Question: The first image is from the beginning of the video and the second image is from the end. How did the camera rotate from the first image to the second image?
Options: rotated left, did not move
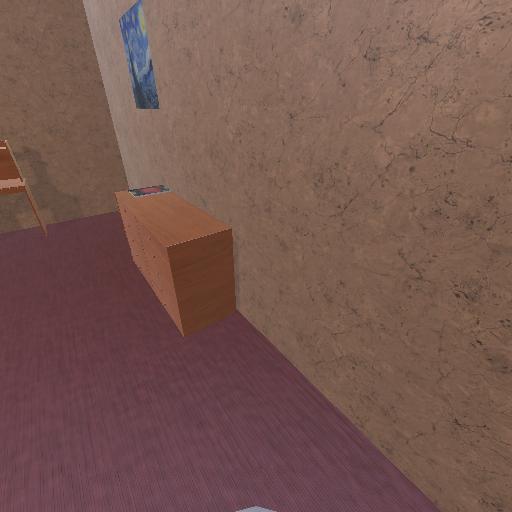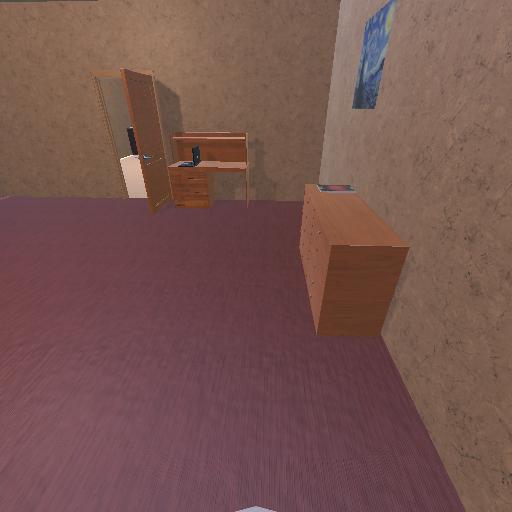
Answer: rotated left